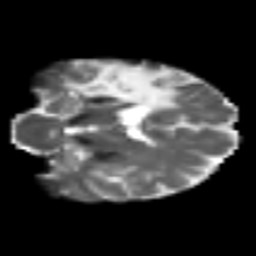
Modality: T2w
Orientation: coronal
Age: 44
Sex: female
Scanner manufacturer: siemens
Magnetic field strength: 3 T
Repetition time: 4.999 s
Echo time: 0.07946 s